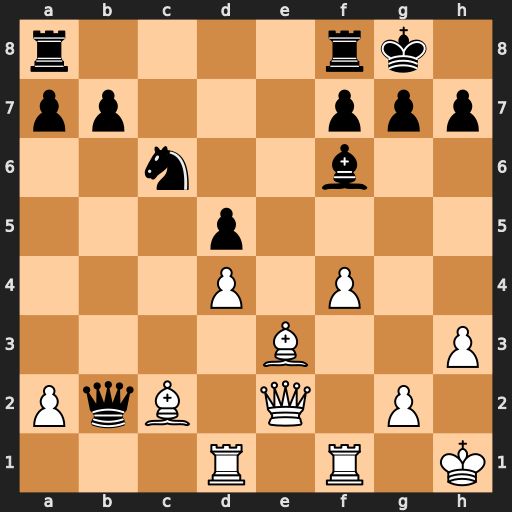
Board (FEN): r4rk1/pp3ppp/2n2b2/3p4/3P1P2/4B2P/PqB1Q1P1/3R1R1K
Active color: w
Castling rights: -
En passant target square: -
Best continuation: Bxh7+ Kxh7 Qxb2